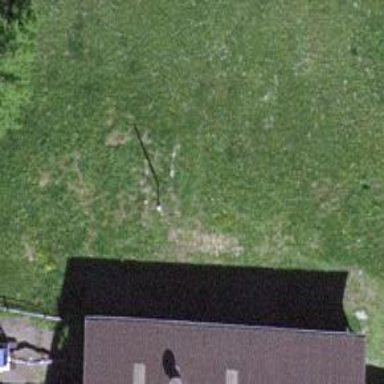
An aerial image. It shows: Minor power line.